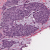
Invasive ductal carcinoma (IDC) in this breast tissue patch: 1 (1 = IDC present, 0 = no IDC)